Question: I want to show a form when i click on edit button on the JTable. The form that is displayed should overlap the JTable and should darken the jTable (just like a black background with transparency). How do i do this ? Do i have to add the jPanel to the window during creation of JFrame or shall i create the panel as a separate file and make it visible when the button is clicked. Tell me how to do this ?
EDIT
Something similar to this

EDIT 2
You have used JOption pane and the other suggestion was to use JDialog. But if i use either of those i cant create child window. I just need to call virtual keyboard from the popped up Jdialog window. I cant access the keyboard as the JDialog is holding the focus. How to solve this issue ?
EDIT 3
The current problem is, i am using virtual keyboard for typing the values in the form displayed by using JDialog. Now i cant able to open the virtual Keyboard and make it active. Even if i open it it is behind the JDialog and the focus is still with JDialog. I need to close the JDialog for using the virtual keyboard.
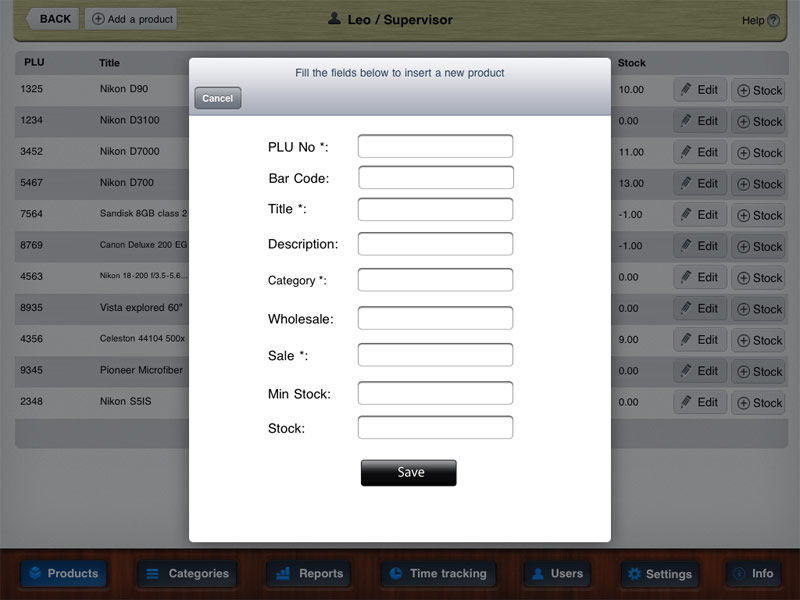
Answer: I'm a little late in answering as I was creating a test program, but my idea is the same as Andrew's (sorry Andrew, and 1+ to Andrew):
'''
import java.awt.*;
import java.awt.event.*;
import javax.swing.*;
public class DarkBackground extends JPanel {
private static final Dimension MAIN_SIZE = new Dimension(800, 500);
private static final Color DarkColor = new Color(0, 0, 0, 60);
private JComponent glassPane;
public DarkBackground() {
JButton showDialogBtn = new JButton("Show Dialog");
showDialogBtn.addActionListener(new ActionListener() {
public void actionPerformed(ActionEvent e) {
setGlassPaneVisible(true);
JOptionPane.showMessageDialog(DarkBackground.this, "Foo");
setGlassPaneVisible(false);
}
});
add(showDialogBtn);
setPreferredSize(MAIN_SIZE);
}
public void setGlassPane(JComponent glassPane) {
JRootPane rootpane = SwingUtilities.getRootPane(this);
this.glassPane = glassPane;
rootpane.setGlassPane(glassPane);
}
public void setGlassPaneVisible(boolean visible) {
glassPane.setVisible(visible);
}
private static void createAndShowUI() {
DarkBackground darkBgrd = new DarkBackground();
JFrame frame = new JFrame("DarkBackground");
frame.getContentPane().add(darkBgrd);
frame.setDefaultCloseOperation(JFrame.EXIT_ON_CLOSE);
frame.pack();
frame.setLocationRelativeTo(null);
frame.setVisible(true);
darkBgrd.setGlassPane(new MyGlassPane(DarkColor));
}
public static void main(String[] args) {
java.awt.EventQueue.invokeLater(new Runnable() {
public void run() {
createAndShowUI();
}
});
}
}
class MyGlassPane extends JComponent {
private Color backgroundColor;
public MyGlassPane(Color backgroundColor) {
this.backgroundColor = backgroundColor;
}
@Override
protected void paintComponent(Graphics g) {
super.paintComponent(g);
g.setColor(backgroundColor);
g.fillRect(0, 0, getWidth(), getHeight());
}
}
'''